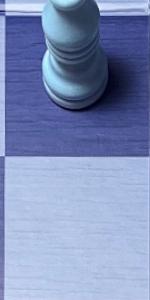
Label: Empty